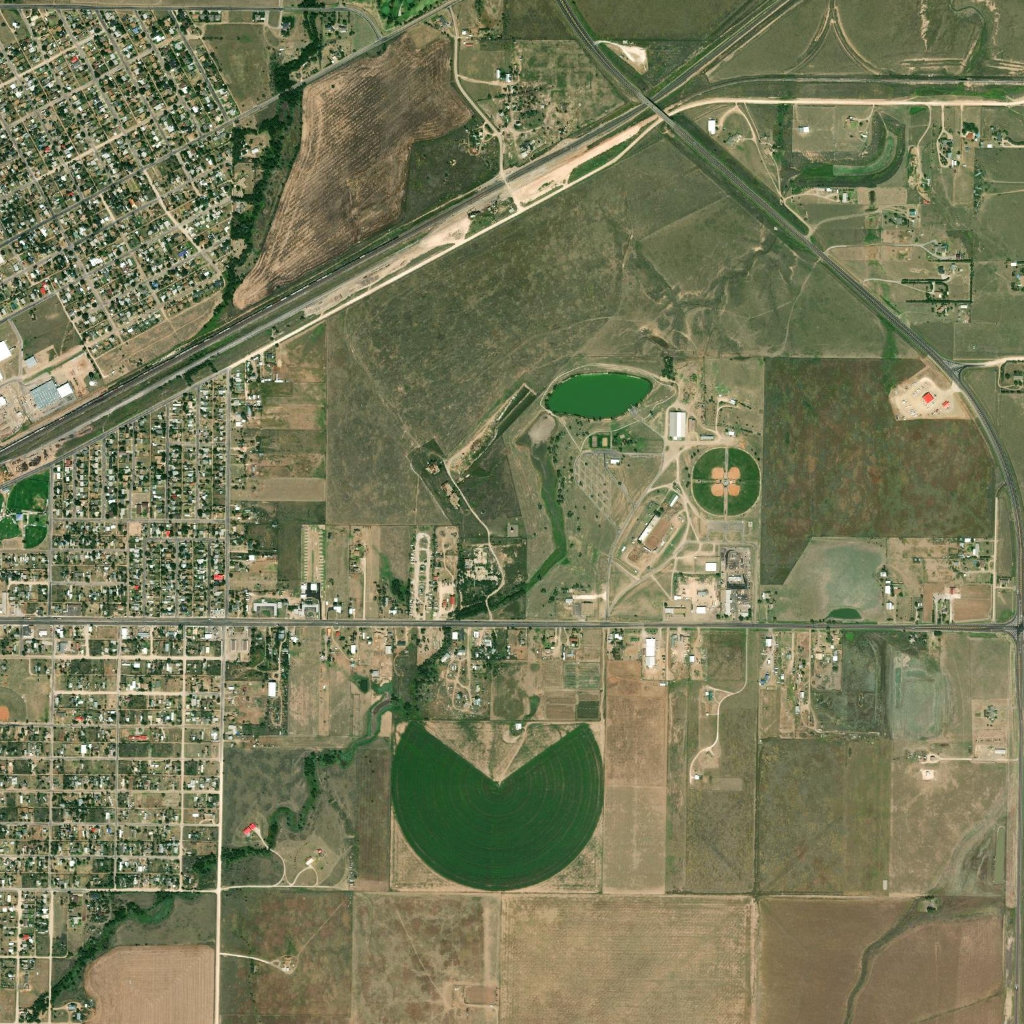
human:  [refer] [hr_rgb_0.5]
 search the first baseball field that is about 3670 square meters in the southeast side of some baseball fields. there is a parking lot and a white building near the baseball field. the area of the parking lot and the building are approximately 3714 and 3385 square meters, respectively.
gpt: <box>[[71, 47, 73, 49, 0]]</box>

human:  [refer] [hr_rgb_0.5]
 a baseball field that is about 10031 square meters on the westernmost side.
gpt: <box>[[0, 46, 5, 50, 0]]</box>